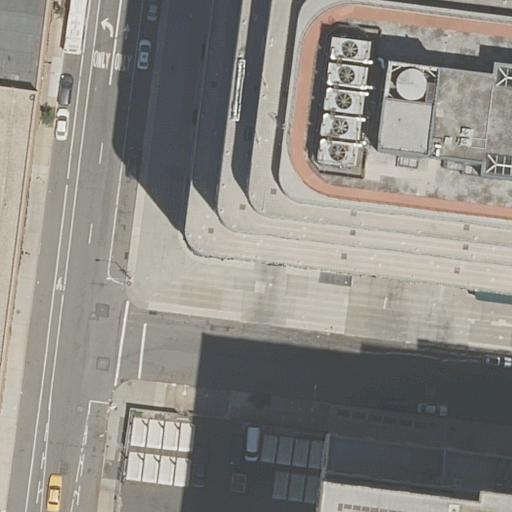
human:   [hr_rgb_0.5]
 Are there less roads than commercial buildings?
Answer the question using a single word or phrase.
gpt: no

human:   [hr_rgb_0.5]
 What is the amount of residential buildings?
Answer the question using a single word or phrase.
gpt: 3

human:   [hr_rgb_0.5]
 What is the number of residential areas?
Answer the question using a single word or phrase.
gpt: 1

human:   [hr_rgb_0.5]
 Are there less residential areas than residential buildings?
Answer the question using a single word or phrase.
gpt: yes

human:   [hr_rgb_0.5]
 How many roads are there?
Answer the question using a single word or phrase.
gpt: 2

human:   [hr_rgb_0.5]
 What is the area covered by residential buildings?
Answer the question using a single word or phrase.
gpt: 6117m2

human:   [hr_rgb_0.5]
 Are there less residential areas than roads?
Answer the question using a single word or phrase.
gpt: yes

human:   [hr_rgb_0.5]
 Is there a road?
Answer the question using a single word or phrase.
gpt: yes

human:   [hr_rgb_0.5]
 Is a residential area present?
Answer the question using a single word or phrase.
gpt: yes

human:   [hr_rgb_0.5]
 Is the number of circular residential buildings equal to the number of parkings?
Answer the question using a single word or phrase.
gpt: no

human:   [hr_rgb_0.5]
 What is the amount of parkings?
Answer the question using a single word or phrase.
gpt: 1

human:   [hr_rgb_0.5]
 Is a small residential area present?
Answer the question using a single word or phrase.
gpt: no

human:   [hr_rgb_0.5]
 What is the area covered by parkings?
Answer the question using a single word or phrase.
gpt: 480m2

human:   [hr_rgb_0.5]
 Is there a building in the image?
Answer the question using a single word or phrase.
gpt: yes

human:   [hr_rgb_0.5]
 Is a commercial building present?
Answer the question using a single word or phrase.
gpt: no

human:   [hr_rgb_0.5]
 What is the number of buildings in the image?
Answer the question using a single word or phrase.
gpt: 3

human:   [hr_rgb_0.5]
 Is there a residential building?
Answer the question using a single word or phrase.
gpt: yes

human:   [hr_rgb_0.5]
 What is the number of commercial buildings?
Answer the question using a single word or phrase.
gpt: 0

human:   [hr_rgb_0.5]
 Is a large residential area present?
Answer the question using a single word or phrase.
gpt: yes

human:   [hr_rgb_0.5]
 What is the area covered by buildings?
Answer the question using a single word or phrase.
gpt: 6117m2

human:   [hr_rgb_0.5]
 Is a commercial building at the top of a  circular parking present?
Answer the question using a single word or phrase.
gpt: no

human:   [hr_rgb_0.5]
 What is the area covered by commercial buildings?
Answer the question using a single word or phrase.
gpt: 0m2

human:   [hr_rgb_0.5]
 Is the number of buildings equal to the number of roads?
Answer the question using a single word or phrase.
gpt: no

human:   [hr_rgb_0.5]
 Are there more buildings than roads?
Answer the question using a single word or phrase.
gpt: yes

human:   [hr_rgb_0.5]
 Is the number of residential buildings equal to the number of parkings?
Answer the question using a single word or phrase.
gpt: no

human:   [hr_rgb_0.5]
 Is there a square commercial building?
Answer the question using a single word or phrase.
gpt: no

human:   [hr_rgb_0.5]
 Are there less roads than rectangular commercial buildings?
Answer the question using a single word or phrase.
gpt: no

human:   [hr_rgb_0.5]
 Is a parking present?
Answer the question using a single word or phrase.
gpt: yes

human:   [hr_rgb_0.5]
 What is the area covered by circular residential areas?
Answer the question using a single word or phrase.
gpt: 0m2

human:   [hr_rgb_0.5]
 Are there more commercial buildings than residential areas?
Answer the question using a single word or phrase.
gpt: no

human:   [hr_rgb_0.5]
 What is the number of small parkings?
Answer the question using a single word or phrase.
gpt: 0

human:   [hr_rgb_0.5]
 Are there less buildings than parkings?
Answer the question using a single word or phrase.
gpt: no

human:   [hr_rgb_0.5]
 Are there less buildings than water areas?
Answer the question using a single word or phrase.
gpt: no

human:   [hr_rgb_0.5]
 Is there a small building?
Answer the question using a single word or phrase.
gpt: no

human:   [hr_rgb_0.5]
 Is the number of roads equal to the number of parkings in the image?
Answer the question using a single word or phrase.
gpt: no

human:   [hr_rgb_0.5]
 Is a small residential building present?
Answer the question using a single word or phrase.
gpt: no

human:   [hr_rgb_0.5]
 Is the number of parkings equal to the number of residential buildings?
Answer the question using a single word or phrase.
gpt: no

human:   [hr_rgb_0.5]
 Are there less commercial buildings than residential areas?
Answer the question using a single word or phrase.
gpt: yes

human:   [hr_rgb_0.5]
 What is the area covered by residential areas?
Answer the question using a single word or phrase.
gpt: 10612m2

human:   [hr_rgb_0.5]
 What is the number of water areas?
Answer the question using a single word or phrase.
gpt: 0

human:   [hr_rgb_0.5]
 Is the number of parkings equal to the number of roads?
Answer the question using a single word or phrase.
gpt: no

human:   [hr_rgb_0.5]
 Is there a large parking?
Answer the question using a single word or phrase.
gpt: no

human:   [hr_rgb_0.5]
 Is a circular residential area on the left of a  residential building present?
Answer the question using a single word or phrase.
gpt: no

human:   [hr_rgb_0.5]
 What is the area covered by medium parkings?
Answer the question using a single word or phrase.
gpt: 480m2

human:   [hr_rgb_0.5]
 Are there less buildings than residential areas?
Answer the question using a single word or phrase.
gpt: no

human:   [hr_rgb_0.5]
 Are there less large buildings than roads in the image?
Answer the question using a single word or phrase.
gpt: no

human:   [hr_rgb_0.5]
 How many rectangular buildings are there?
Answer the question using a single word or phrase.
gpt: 1

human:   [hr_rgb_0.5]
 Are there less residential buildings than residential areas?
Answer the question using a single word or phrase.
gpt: no

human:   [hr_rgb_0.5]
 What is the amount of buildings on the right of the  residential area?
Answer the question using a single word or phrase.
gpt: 3

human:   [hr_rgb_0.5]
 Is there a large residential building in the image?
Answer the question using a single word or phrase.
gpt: yes

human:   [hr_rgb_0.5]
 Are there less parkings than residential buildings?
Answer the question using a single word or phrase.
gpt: yes

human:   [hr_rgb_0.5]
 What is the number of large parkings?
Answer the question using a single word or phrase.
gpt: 0

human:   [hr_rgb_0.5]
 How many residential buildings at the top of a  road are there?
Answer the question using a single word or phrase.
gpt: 2

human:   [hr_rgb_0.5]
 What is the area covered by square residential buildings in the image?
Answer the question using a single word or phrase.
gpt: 0m2

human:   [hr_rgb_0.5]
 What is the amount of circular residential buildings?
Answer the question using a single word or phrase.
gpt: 0

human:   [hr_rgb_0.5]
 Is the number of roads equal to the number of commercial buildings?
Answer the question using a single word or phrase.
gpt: no

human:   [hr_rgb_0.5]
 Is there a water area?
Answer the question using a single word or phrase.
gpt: no

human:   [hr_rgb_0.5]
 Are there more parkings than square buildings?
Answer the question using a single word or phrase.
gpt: yes

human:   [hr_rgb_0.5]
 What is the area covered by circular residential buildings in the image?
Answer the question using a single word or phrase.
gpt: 0m2

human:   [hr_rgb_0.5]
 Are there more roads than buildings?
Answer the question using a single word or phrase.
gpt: no

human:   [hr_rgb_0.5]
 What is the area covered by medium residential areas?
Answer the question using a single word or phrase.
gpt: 0m2

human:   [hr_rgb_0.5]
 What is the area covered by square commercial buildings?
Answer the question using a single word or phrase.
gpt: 0m2

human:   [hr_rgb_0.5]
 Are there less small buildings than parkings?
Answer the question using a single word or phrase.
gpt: yes

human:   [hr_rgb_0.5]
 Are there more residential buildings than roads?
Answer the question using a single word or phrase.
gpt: yes